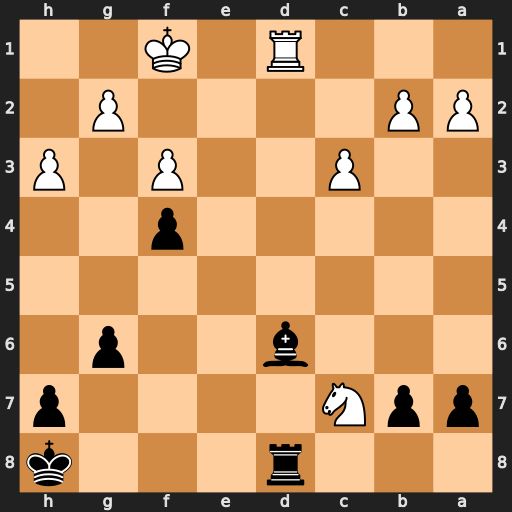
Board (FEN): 3r3k/ppN4p/3b2p1/8/5p2/2P2P1P/PP4P1/3R1K2
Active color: b
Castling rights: -
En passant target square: -
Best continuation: Bxc7 Rxd8+ Bxd8